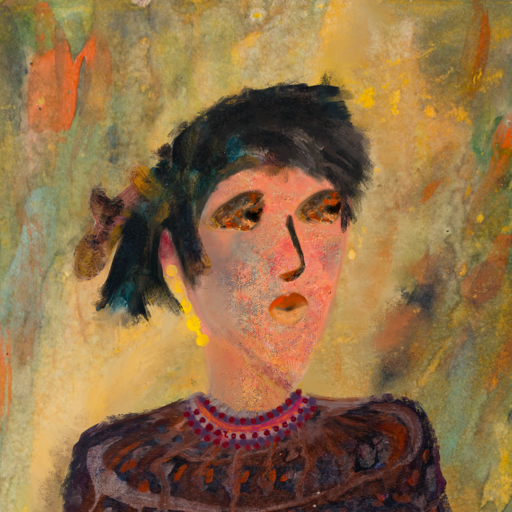
Background: Comrade, Head And Neck Side: Irani, Face Side: Gypsy_Queen, Bust: Hypocrite, Hair Side: Pipe, Head Accessory: Blank, Second Necklace: Blank, Necklace: Roy_Bahadur, Baby: Blank